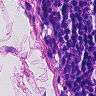
Metastatic tissue present: no